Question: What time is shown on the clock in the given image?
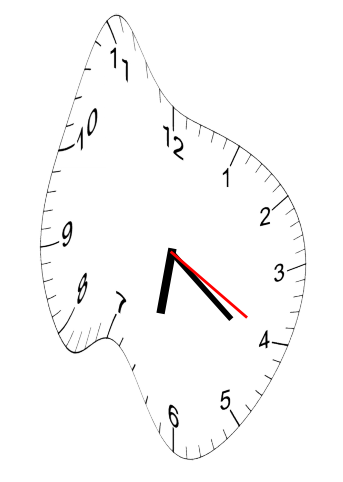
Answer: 06:21:20